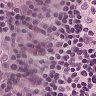
Metastatic tissue present: no